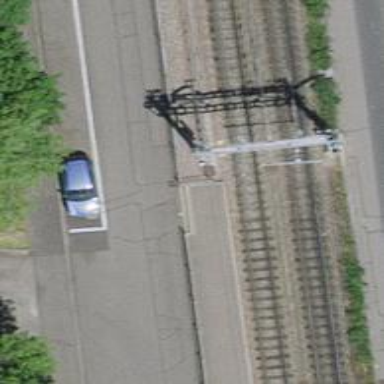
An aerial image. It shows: Tram railway with one track and electrified contact line.